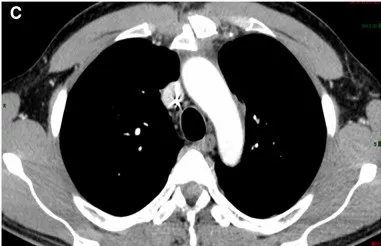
CT in the 7-month follow-up CT, computed tomography.
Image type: radiology (ct)